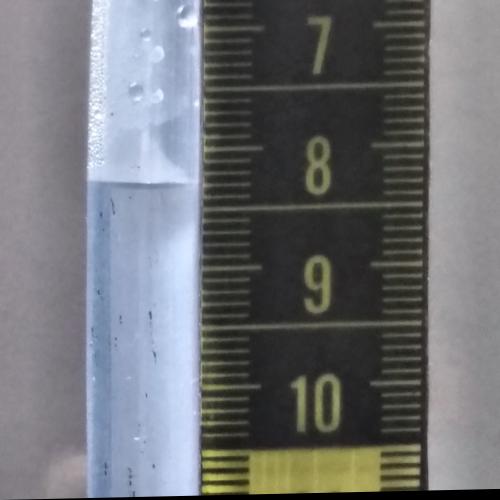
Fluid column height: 8.3 cm